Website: home-depot
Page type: review-order
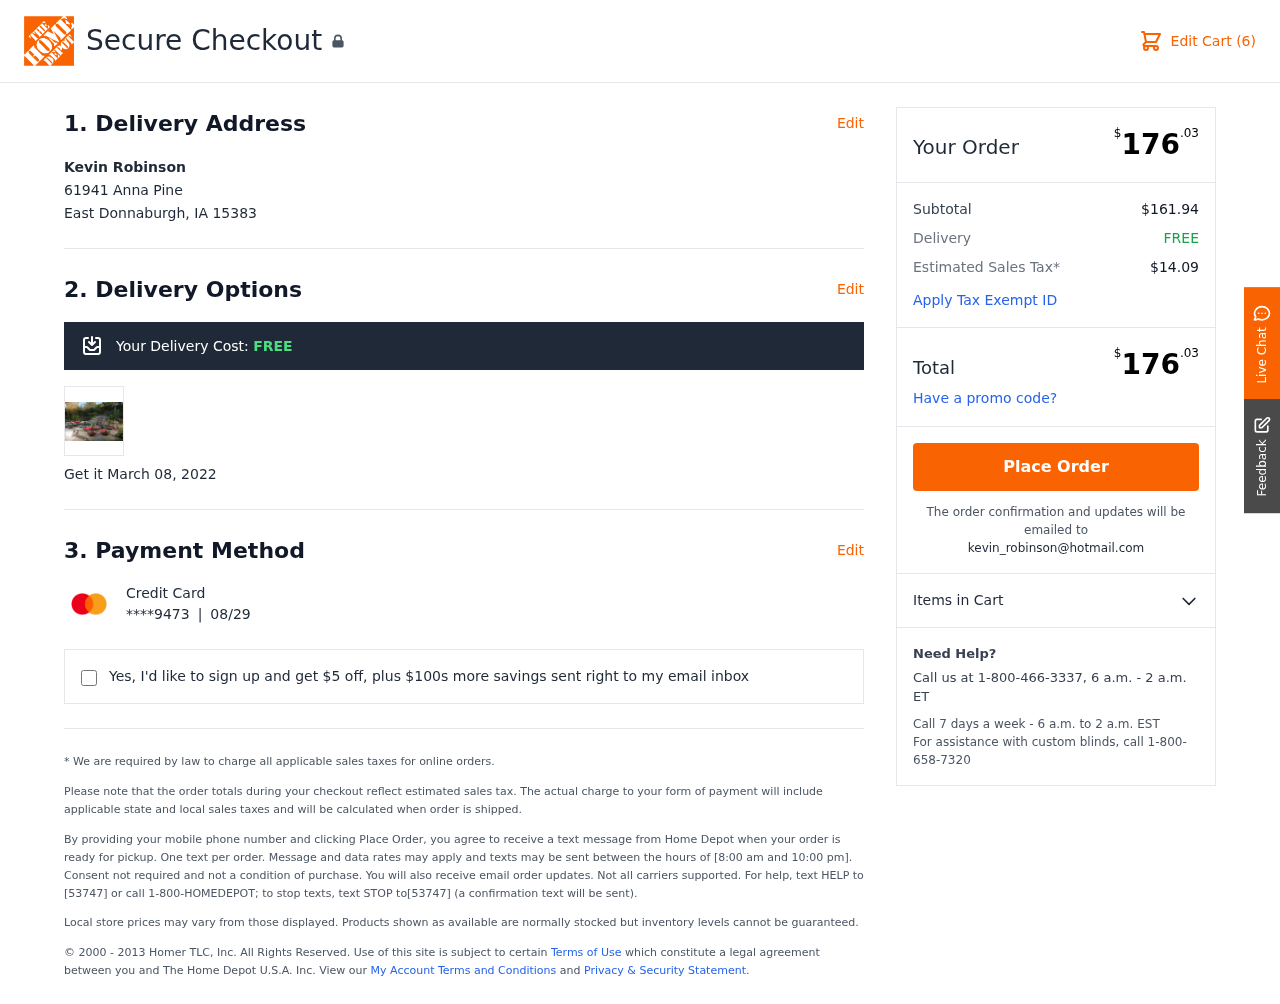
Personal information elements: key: PII_CARD_EXPIRY
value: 08/29
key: PII_CARD_LAST4
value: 9473
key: PII_CITY_STATE_ZIP
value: East Donnaburgh, IA 15383
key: PII_EMAIL
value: kevin_robinson@hotmail.com
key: PII_FULLNAME
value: Kevin Robinson
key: PII_STREET
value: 61941 Anna Pine
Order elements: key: ORDER_NUM_ITEMS
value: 6
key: ORDER_SHIPPING_COST
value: FREE
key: ORDER_DELIVERY_DATE
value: March 08, 2022
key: ORDER_TOTAL
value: $176.03
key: ORDER_SUBTOTAL
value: $161.94
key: ORDER_TAX
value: $14.09